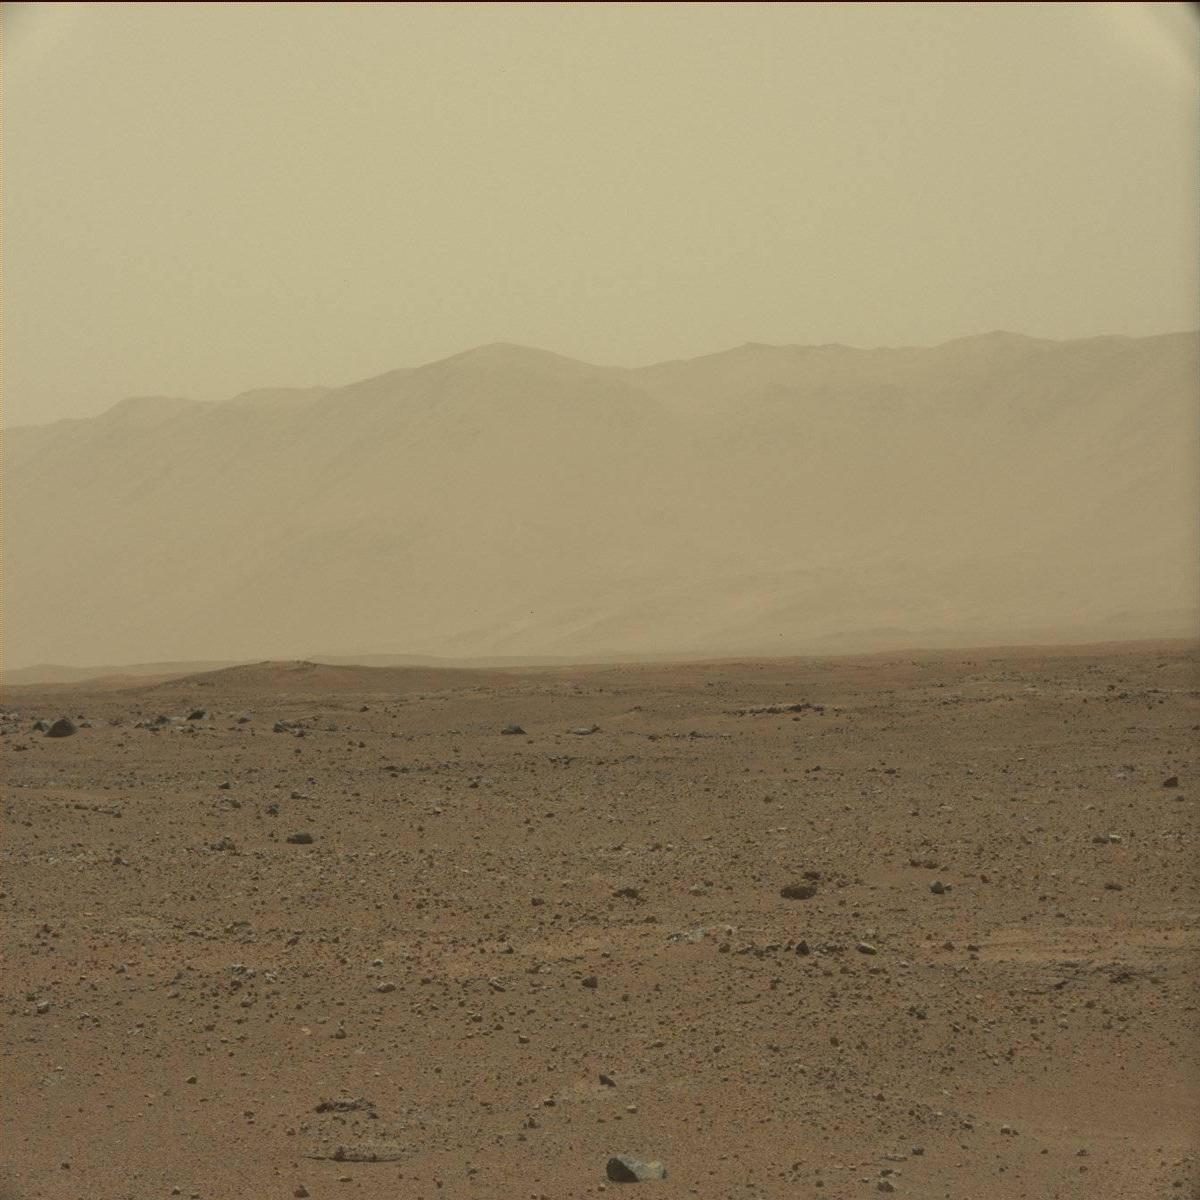
Terrain classes present: Bedrock, Ridge, Rock, Sand / Soil, Sky